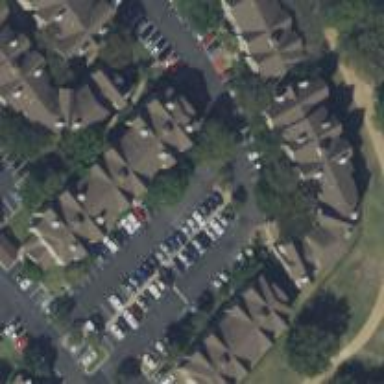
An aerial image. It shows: View of apartment building.